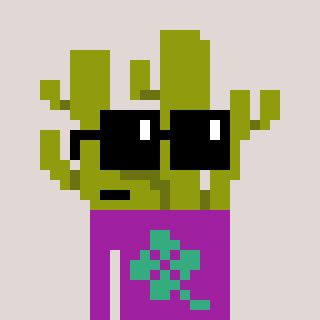
a pixel art character with square black sunglasses, a cactus-shaped head and a magenta-colored body on a warm background